Interaction volume radius: 5 \u00c5
Interaction volume height: 15 \u00c5
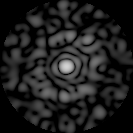
Disorder parameter: 0.8344